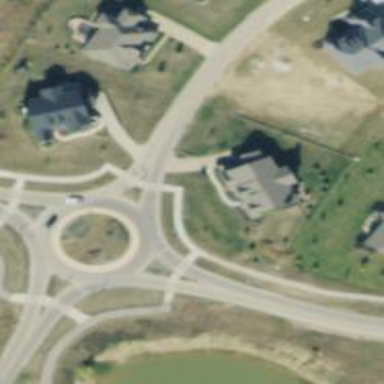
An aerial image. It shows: Crossing road.